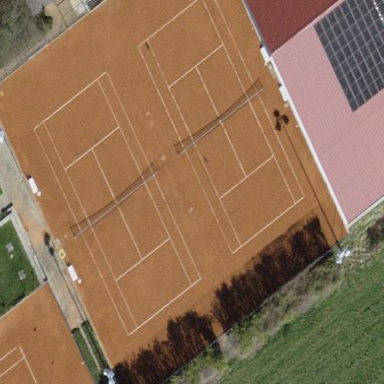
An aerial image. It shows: Tennis court in leisure pitch.